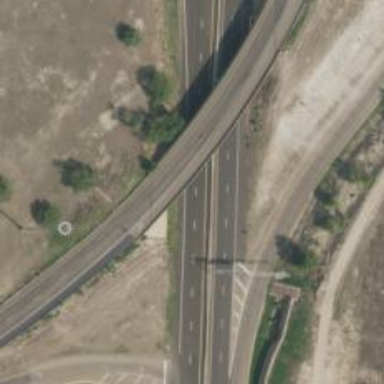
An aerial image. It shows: Motorway with expressway characteristics.